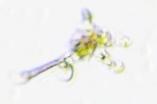
Label: Detritus